Question: Over the last few days I've been struggling to get Google Places autocomplete to work on my app, and no matter what I do, I always get the 'REQUEST_DENIED' error.
I followed Google's "tutorial" for the implementation, Places API is enabled, API key has the correct bundle ID, I also tested with a Browser ID, with no success.
I am pretty sure it has something to do with the key, though. Curiously, on the Android version of the app, the service will work with the Browser Key. And on the browser, obviously, it works with that key too.
These are the two keys I experimented with:

And this is my implementation code, using 'AFNetworking':
'''
NSURL *url = [NSURL URLWithString:@"https://maps.googleapis.com/maps/api/place/autocomplete/"];
NSDictionary *params = @{@"input" : [input stringByReplacingOccurrencesOfString:@" " withString:@"+"],
@"location" : [NSString stringWithFormat:@"%f,%f", searchCoordinate.latitude, searchCoordinate.longitude],
@"sensor" : @(true),
// @"language" : @"pt_BR",
// @"types" : @"(regions)",
// @"components" : @"components=country:br",
@"key" : GOOGLE_API_KEY};
AFHTTPClient *httpClient = [[AFHTTPClient alloc] initWithBaseURL:url];
[httpClient setParameterEncoding:AFFormURLParameterEncoding];
[httpClient getPath:@"json"
parameters:params
success:^(AFHTTPRequestOperation *operation, id responseObject) {
NSDictionary *JSON = [[NSJSONSerialization JSONObjectWithData:responseObject options:NSJSONReadingAllowFragments error:nil] dictionaryWithoutNulls];
if (completion) {
completion(JSON[@"predictions"]);
}
}
failure:^(AFHTTPRequestOperation *operation, NSError *errorResponse) {
NSLog(@"[HTTPClient Error]: %@ for URL %@", [errorResponse localizedDescription], [[[operation request] URL] path]);
}];
'''
I know there are some questions like this one here, but some are old, and say that Places API does not work on Android or iOS, which clearly is not the case anymore, since Google itself publishes examples on both platforms, as seen on Places API page: <URL>
A workaround I'm currently using is Apple's GeoCoding system, which works good when you type the full address, but is terrible with half-typed phrases. This is not good at all, I'd really like to use Google's API.
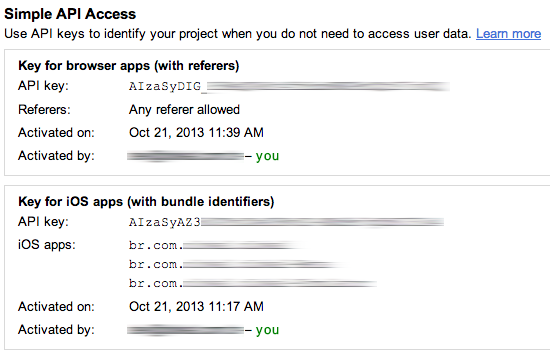
Answer: I got it!
The paramenter 'sensor' should receive either '@"true"'or '@"false"', and not '@(true)'or '@(false)'.
For the record, the API key used is indeed the Browser Key, and not an iOS key.